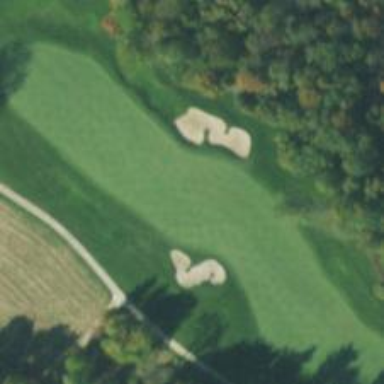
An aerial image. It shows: View of golf hole.